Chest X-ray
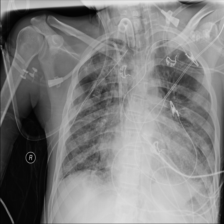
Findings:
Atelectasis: negative
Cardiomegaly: negative
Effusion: negative
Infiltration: positive
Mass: negative
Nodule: positive
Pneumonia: negative
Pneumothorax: positive
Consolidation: negative
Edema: negative
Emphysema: negative
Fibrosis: negative
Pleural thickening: negative
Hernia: negative